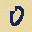
Label: 0